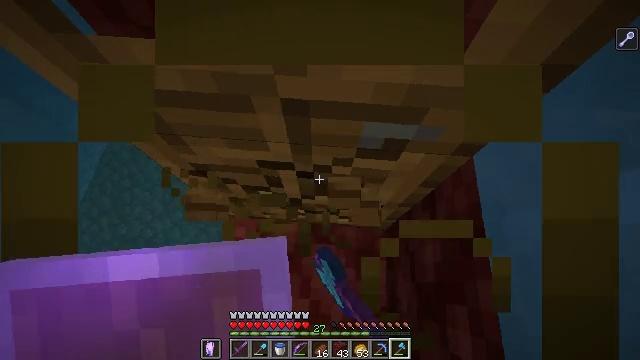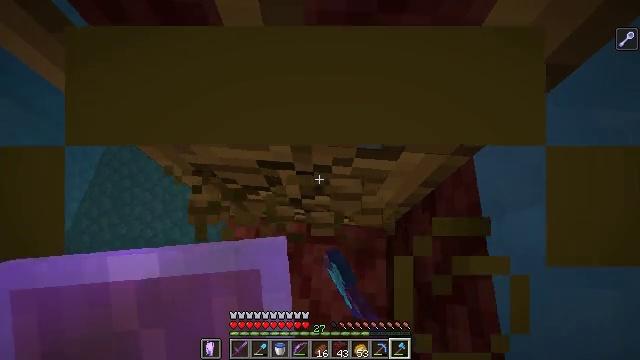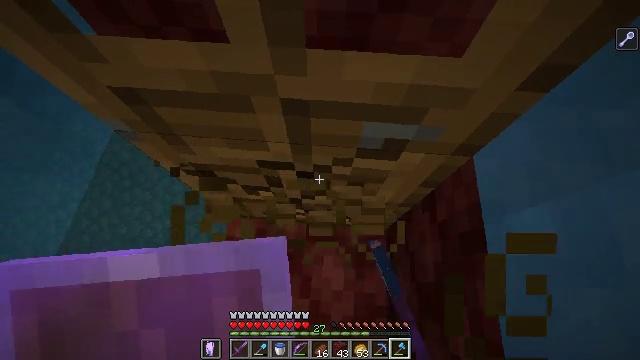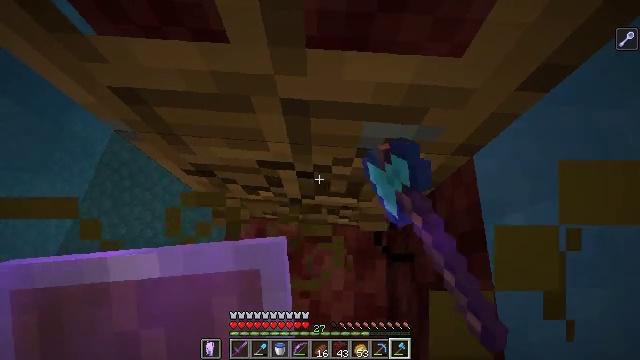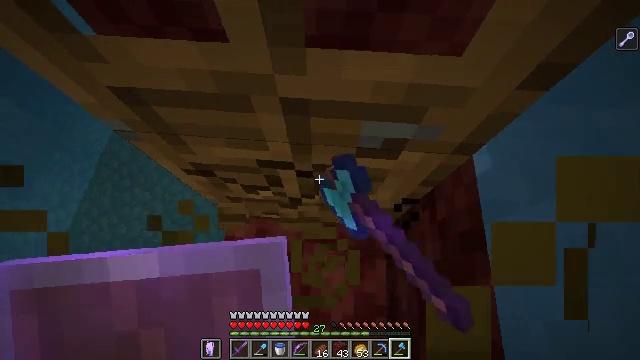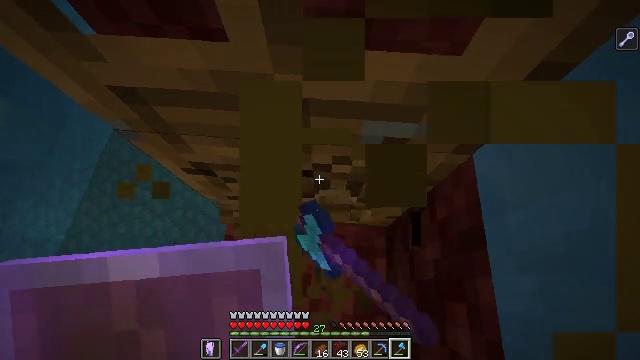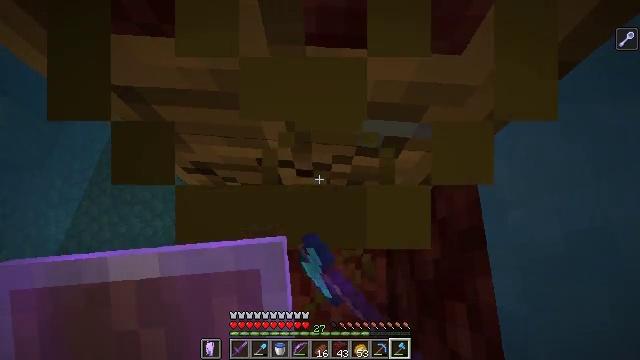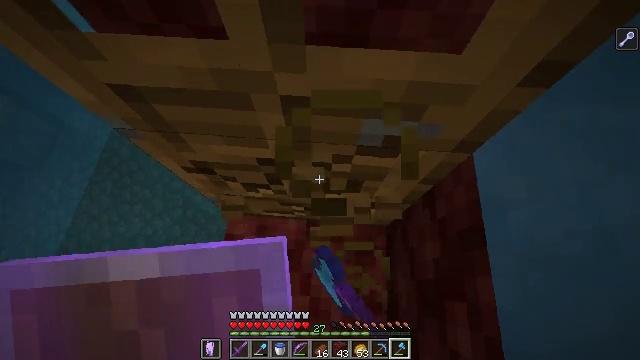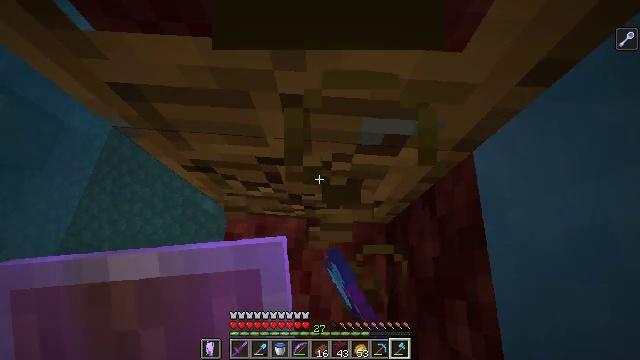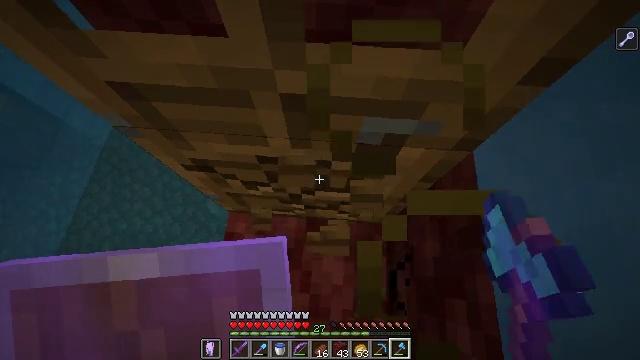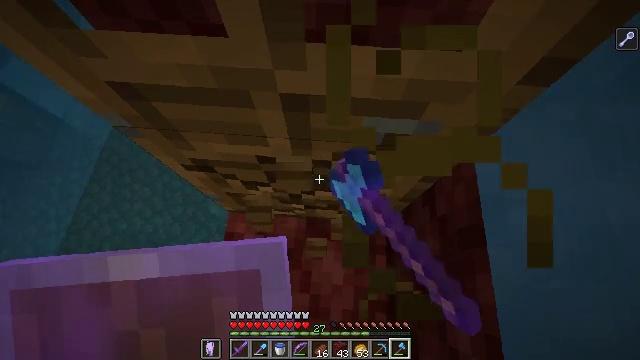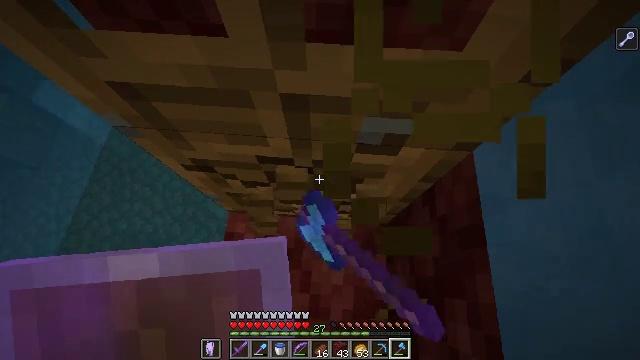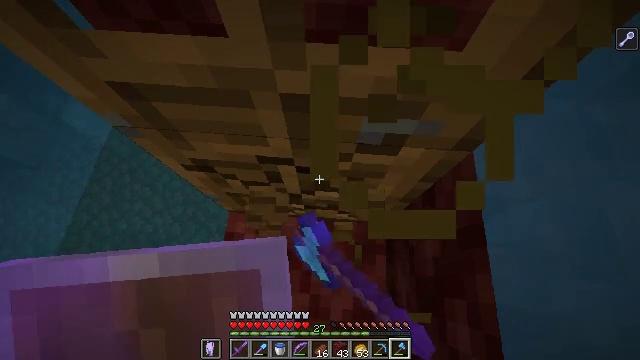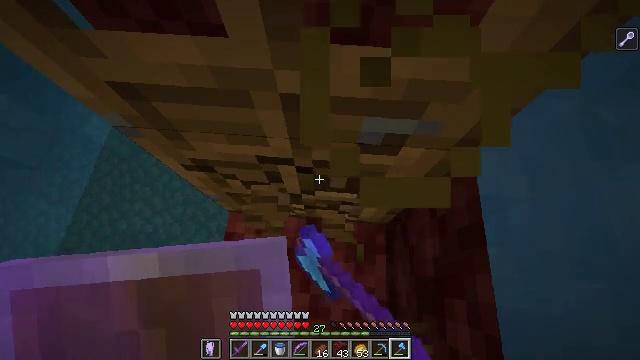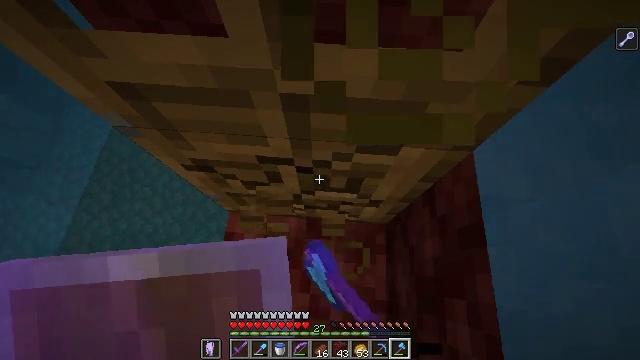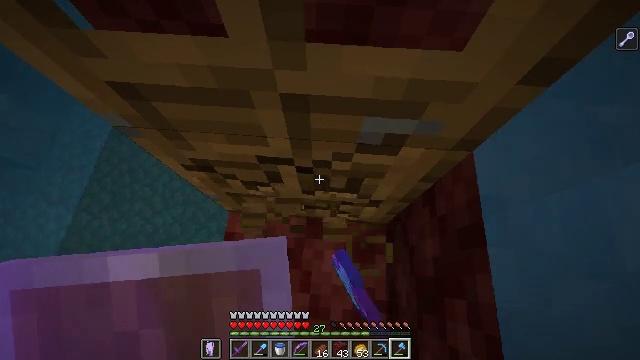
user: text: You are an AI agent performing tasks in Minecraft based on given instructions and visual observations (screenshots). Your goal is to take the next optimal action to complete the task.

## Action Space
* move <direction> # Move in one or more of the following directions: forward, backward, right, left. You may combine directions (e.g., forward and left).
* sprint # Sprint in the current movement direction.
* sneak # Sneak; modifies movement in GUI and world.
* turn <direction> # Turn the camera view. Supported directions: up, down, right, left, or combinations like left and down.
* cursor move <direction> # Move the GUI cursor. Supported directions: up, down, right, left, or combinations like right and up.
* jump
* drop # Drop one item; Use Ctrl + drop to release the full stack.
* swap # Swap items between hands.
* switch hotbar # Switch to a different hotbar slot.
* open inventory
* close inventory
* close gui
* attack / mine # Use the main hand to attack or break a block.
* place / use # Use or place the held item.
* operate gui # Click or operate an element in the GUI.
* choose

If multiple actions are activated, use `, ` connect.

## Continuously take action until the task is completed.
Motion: motion action
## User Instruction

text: Attack the oak door to gather it.
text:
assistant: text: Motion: attack / mine
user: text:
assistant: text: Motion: attack / mine
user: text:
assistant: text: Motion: attack / mine
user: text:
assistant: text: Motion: attack / mine
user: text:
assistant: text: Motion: attack / mine
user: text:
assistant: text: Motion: attack / mine
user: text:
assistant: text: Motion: attack / mine
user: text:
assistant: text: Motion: attack / mine
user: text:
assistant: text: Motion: attack / mine
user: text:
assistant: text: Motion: attack / mine
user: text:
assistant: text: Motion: attack / mine
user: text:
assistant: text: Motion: attack / mine
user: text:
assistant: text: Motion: attack / mine
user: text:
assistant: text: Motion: attack / mine
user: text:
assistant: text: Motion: attack / mine
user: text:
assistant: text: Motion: attack / mine
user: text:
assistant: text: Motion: attack / mine
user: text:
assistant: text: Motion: attack / mine
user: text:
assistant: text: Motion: attack / mine
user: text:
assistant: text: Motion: attack / mine
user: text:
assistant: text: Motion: attack / mine
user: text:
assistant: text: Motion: attack / mine
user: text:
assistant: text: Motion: attack / mine
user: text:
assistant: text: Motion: attack / mine
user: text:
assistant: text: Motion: attack / mine
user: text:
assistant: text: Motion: attack / mine
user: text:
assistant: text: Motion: attack / mine
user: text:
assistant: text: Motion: attack / mine
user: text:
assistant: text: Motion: attack / mine
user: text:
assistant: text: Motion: attack / mine